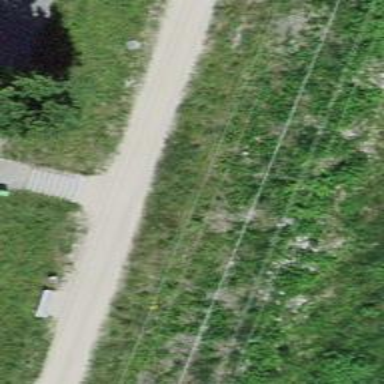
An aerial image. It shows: Road with steps.